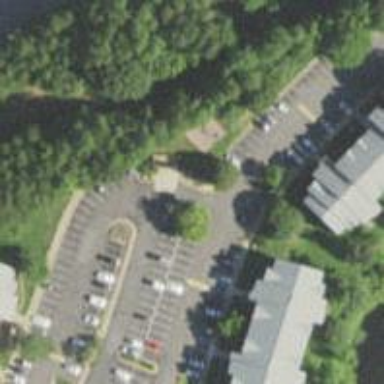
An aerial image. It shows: Parking space is available.